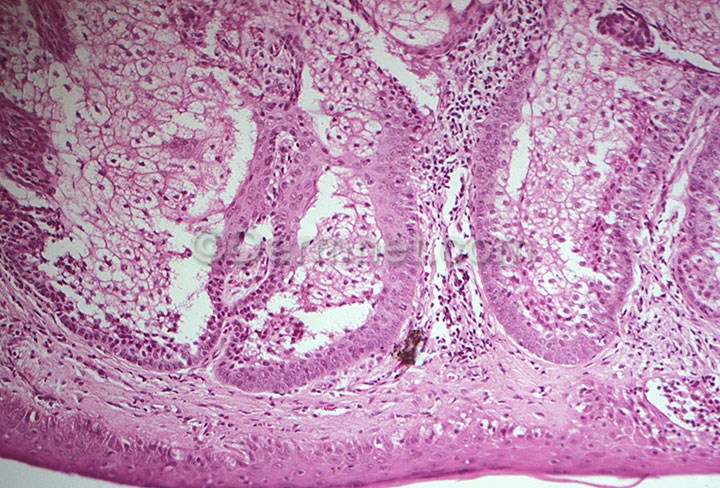
Disease: Seborrheic Keratoses and other Benign Tumors